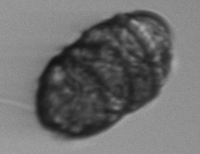
Label: Margalefidinium